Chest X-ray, AP view. Patient: 34 years old, sex M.
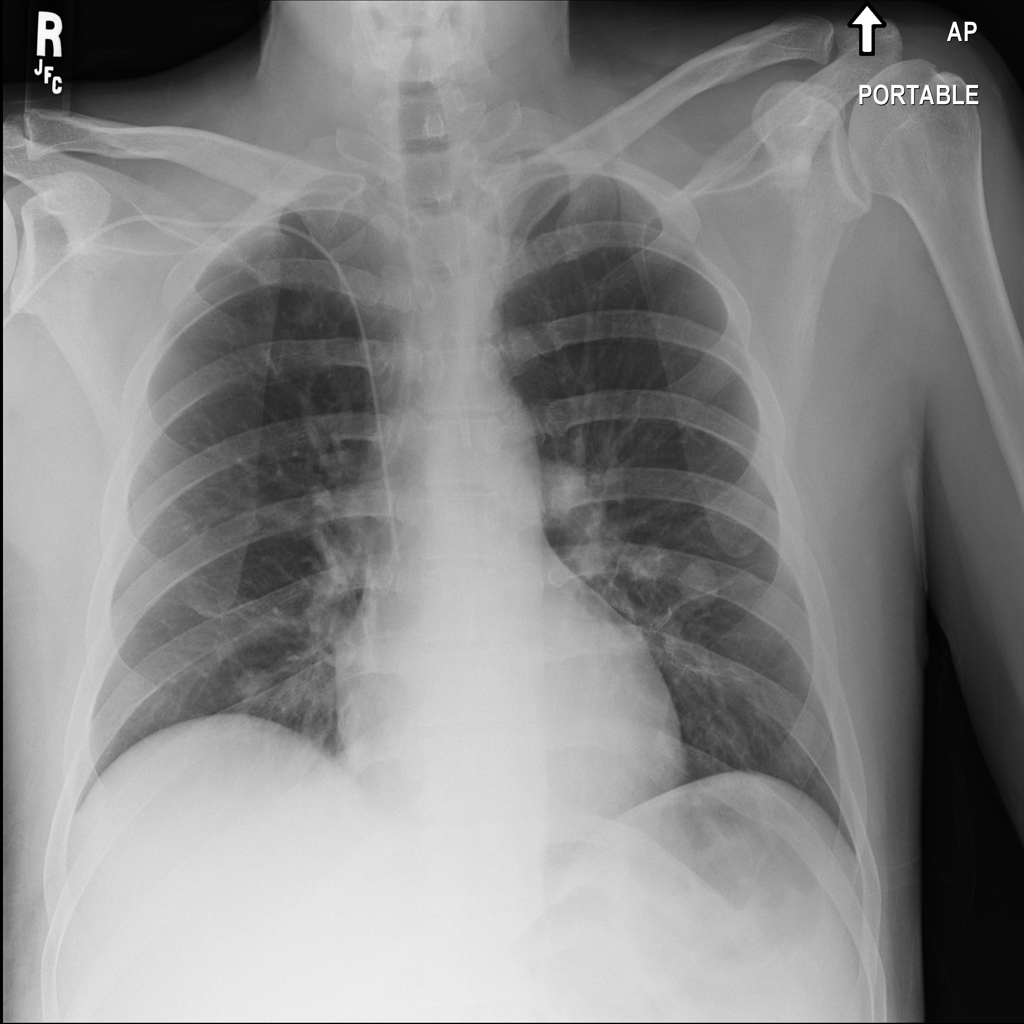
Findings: Mass